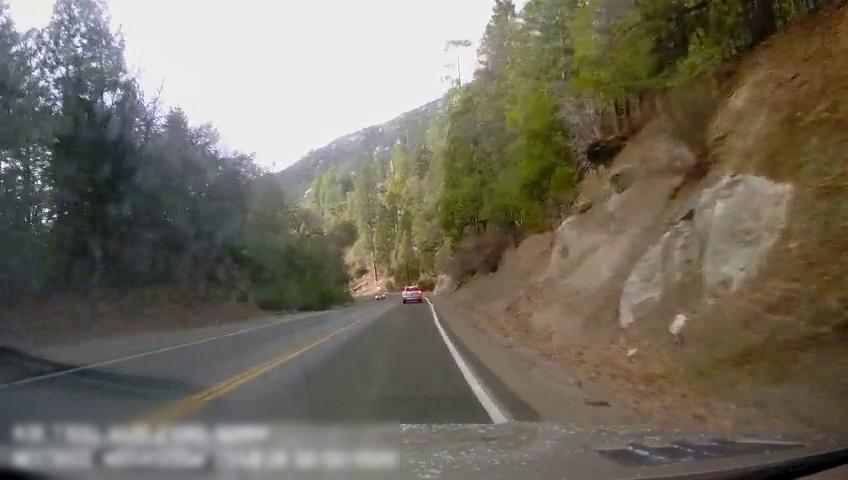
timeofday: Day
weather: Sunny
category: Drivable Space
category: Vehicles | Car
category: Vehicles | Car
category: Lanes | Opposite Lane
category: Lanes | Current Lane
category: Lanes | Current Lane
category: Lanes | Current Lane